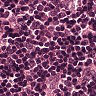
Metastatic tissue present: no